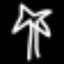
Label: palm tree